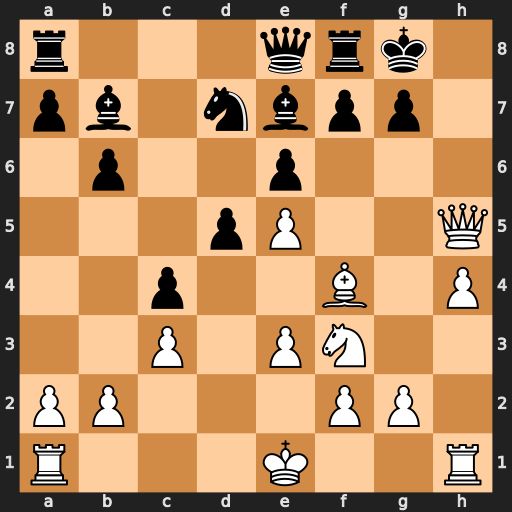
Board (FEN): r3qrk1/pb1nbpp1/1p2p3/3pP2Q/2p2B1P/2P1PN2/PP3PP1/R3K2R
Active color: w
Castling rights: KQ
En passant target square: -
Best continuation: Ng5 Bxg5 hxg5